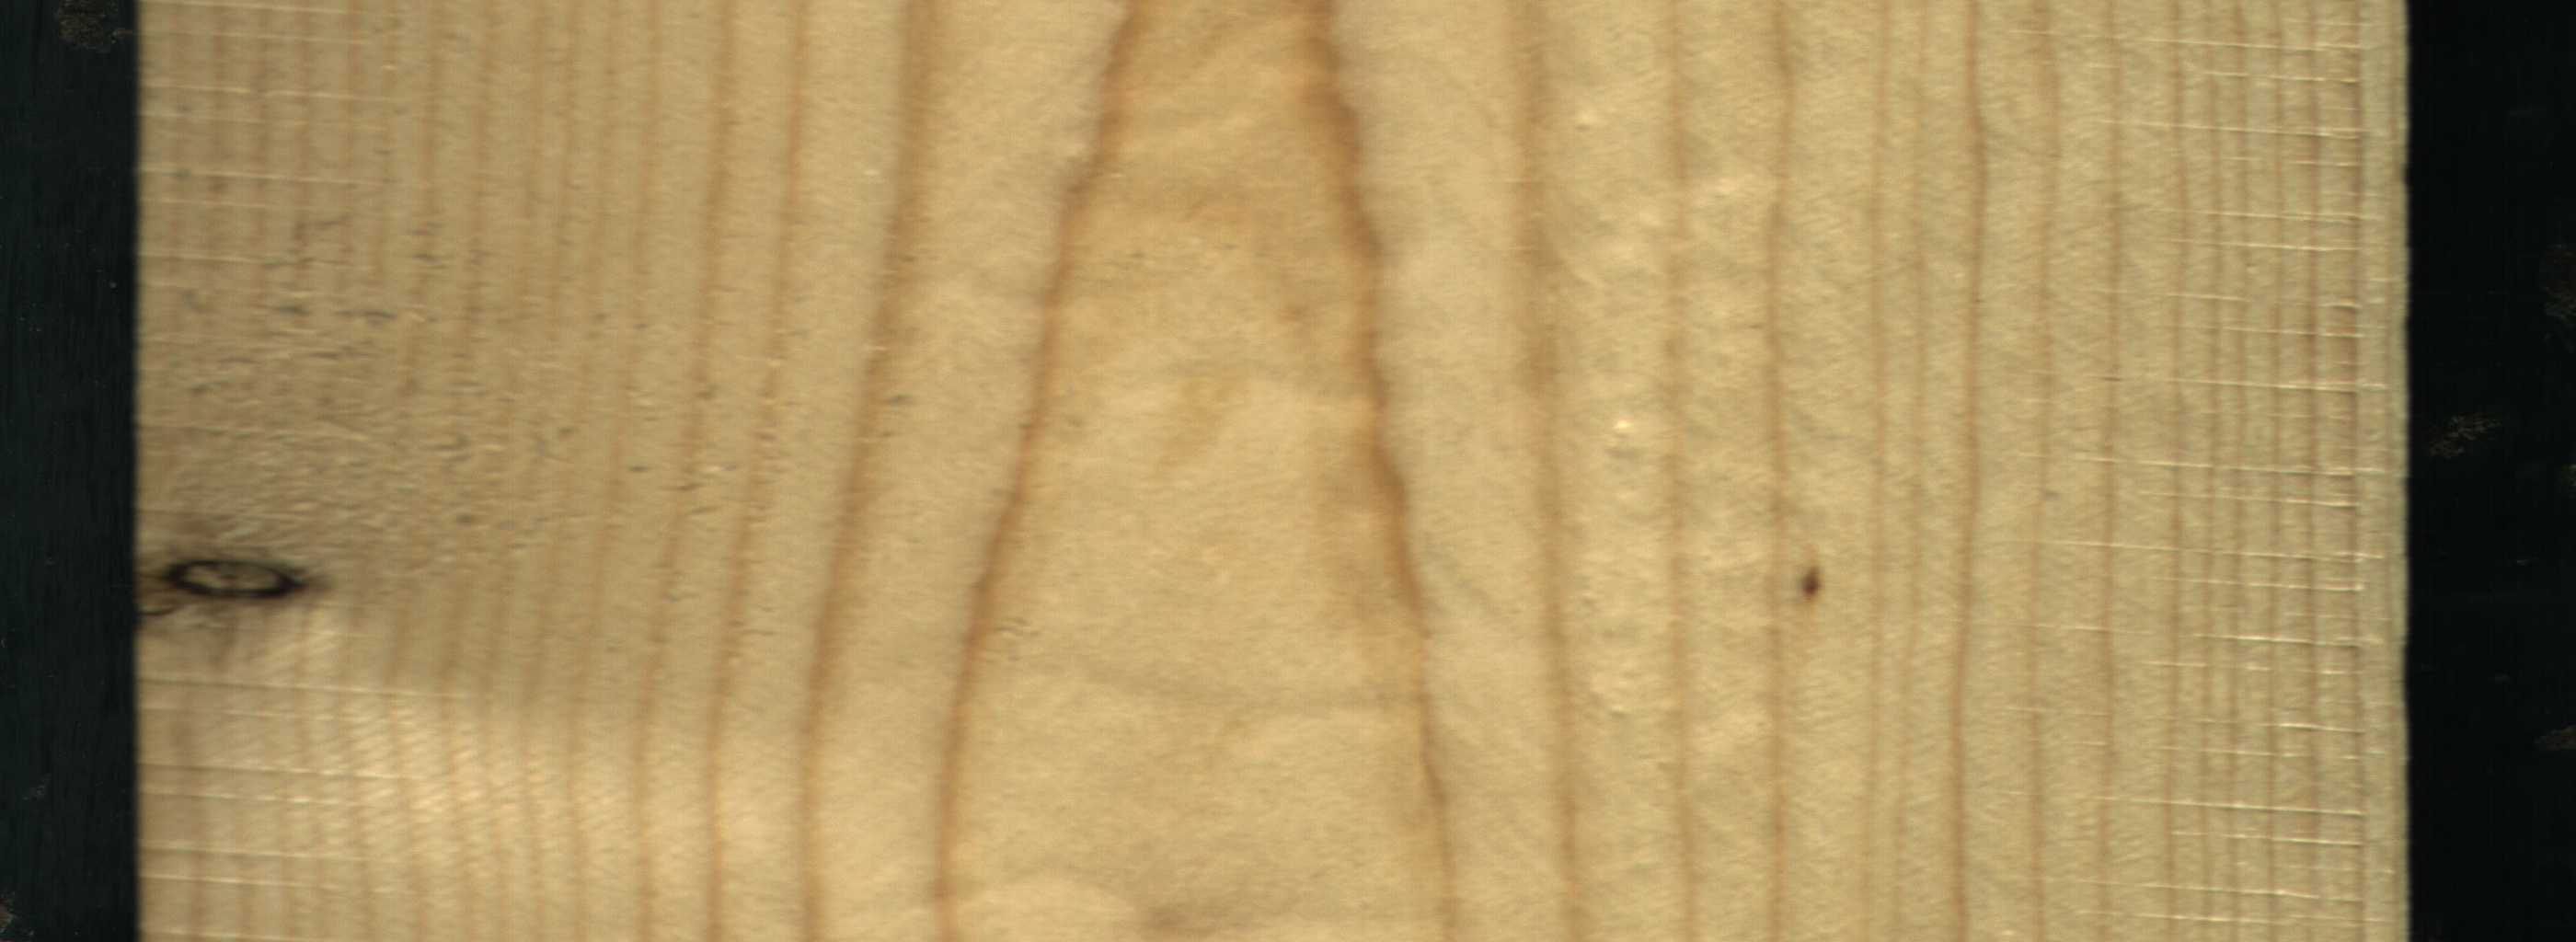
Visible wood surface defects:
Dead_Knot